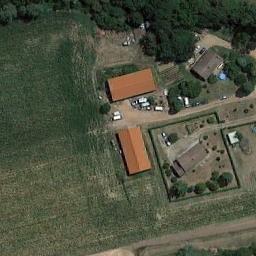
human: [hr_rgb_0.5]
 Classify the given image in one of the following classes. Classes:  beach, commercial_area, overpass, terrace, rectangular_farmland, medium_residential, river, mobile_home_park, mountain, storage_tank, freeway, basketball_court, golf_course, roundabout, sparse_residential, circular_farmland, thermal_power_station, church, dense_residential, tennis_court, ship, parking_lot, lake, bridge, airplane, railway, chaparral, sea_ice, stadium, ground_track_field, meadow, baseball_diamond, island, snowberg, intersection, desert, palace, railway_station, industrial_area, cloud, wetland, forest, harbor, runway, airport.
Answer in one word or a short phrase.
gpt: sparse_residential